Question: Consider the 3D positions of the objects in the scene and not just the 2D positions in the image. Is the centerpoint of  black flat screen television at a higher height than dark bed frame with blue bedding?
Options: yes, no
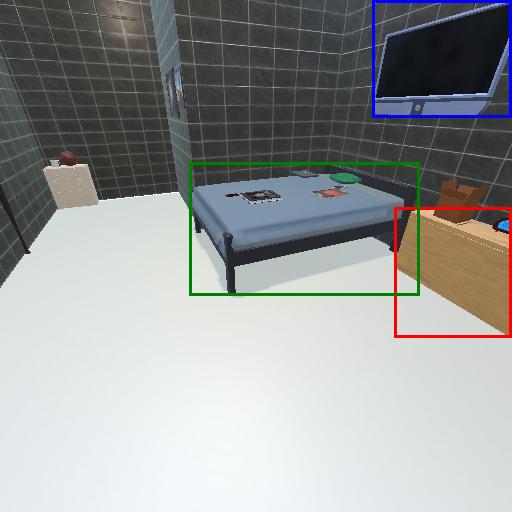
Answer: yes